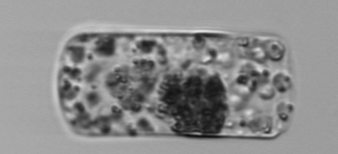
Label: Guinardia_flaccida